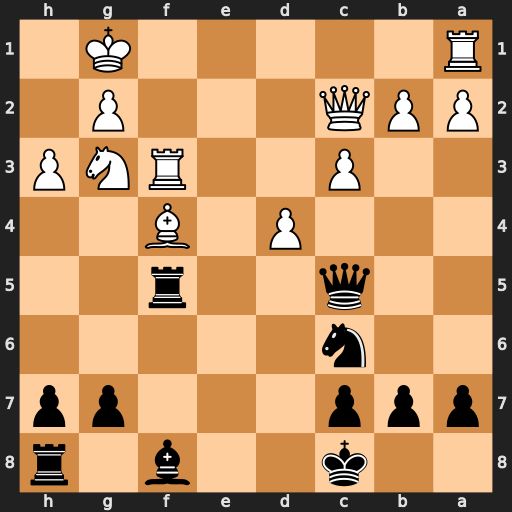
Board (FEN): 2k2b1r/ppp3pp/2n5/2q2r2/3P1B2/2P2RNP/PPQ3P1/R5K1
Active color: b
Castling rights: -
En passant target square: -
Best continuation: Nxd4 Qe4 Nxf3+